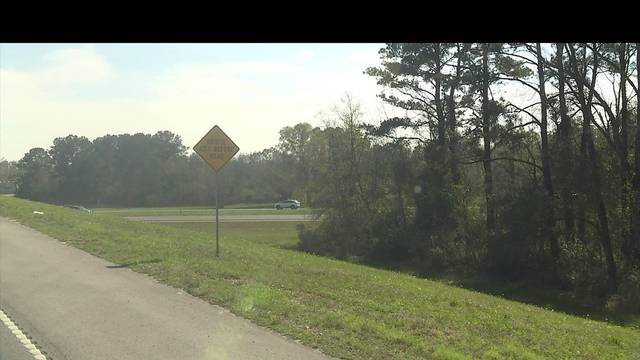
Region: United States
Coordinates: 30.459, -90.178